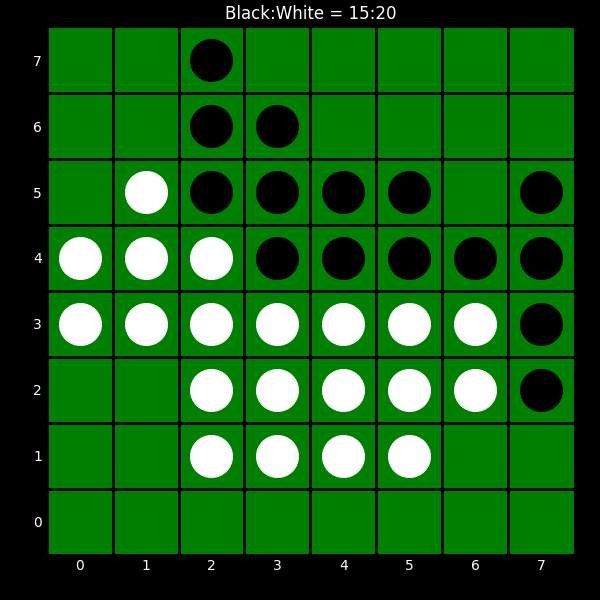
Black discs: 15
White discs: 20